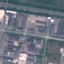
Land use / land cover: Industrial